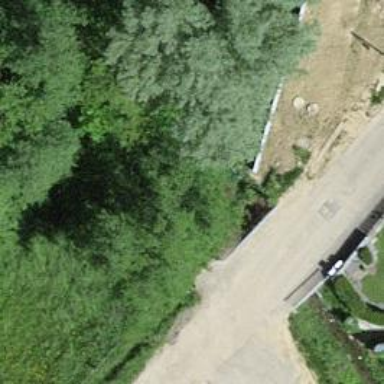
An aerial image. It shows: Culvert tunnel.